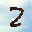
Label: 2